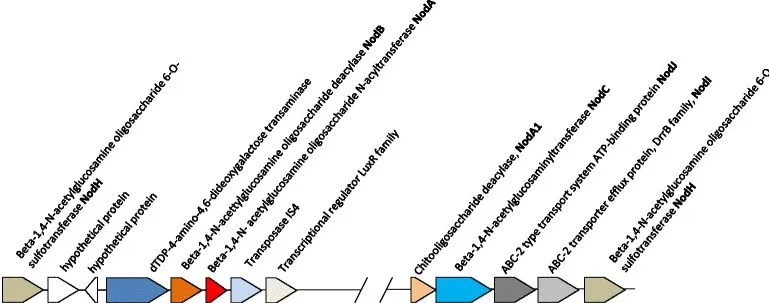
Organization of nod genes in Frankia NRRL B-16219 and Candidatus Frankia datiscae Dg1 genomes. Sizes, localization and orientation of the genes are displayed proportionally. These genes are not detectable in any other Frankia genome except Candidatus Frankia Dg2.
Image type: chart (chart)